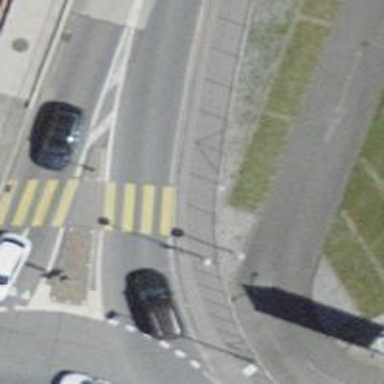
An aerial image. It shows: Uncontrolled zebra crossing on the road.